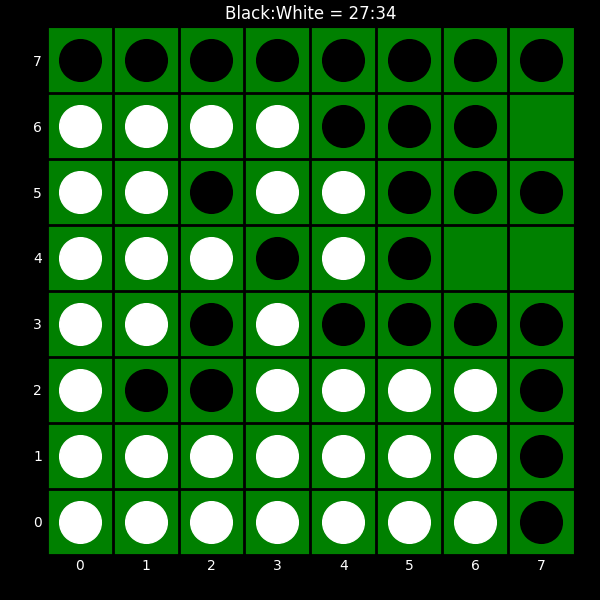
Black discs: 27
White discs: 34